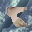
Label: 8